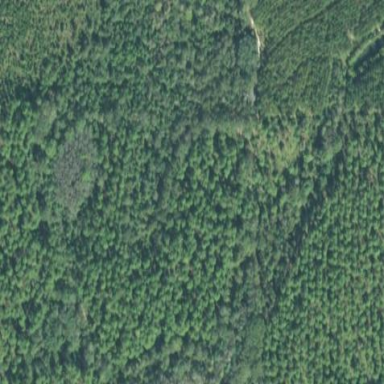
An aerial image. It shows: Forest dominated by needle-leaved trees.